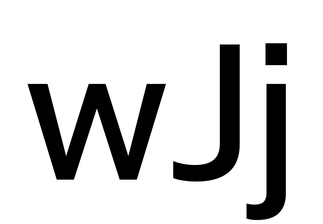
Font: InstrumentSans_Medium